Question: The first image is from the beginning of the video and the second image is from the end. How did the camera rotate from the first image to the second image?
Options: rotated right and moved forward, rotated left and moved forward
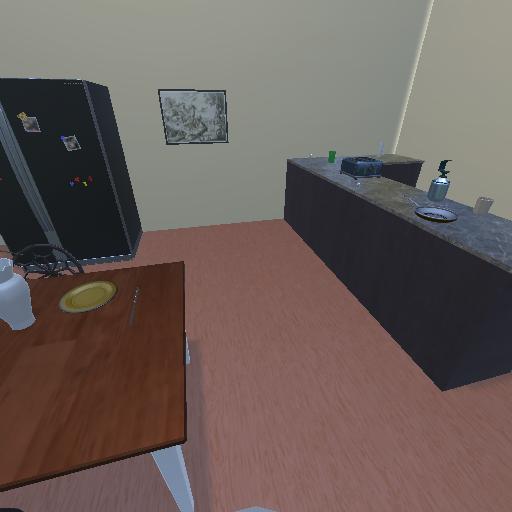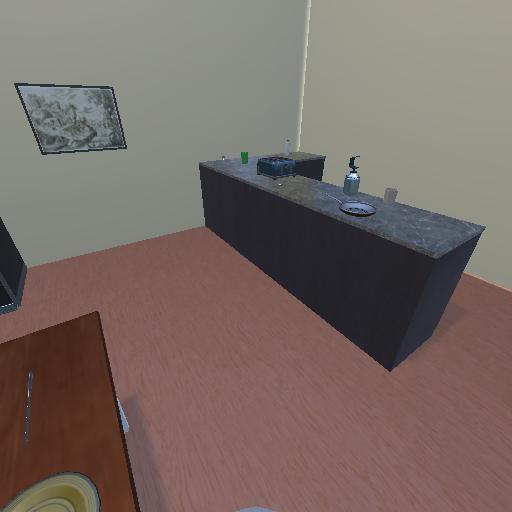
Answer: rotated right and moved forward